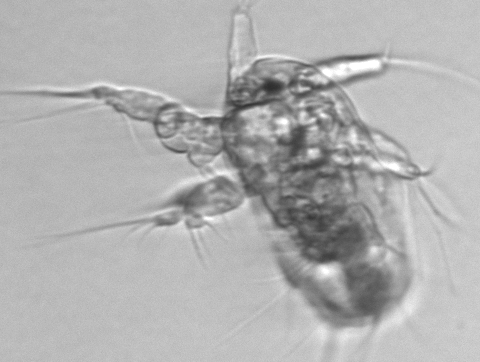
Label: Copepod_nauplii